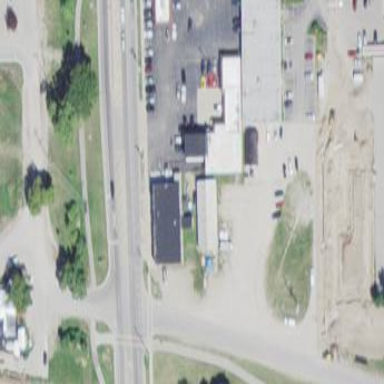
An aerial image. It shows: Shop that sells cars.